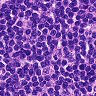
Metastatic tissue present: no